【题型】解答题　【知识点】解析几何　【难度】hard
已知椭圆$\Gamma: \frac{x^2}{4} + y^2 = 1$的左、右焦点分别为$F_1$、$F_2$，直线$l: y = kx + m(m \neq 0)$与椭圆$\Gamma$交于$M$、$N$两点（点$M$在点$N$的上方），与$y$轴交于点$E$。

(1) 求椭圆$\Gamma$的离心率$e$；

(2) 若直线$l$过点$D(-1,0)$时，设$\overrightarrow{EM} = \lambda \overrightarrow{DM}$，$\overrightarrow{EN} = \mu \overrightarrow{DN}$，求证：$\lambda + \mu$为定值，并求出该值；

(3) 当$k$为何值时，$|OM|^2 + |ON|^2$恒为定值，并求此时三角形$MON$面积的最大值。

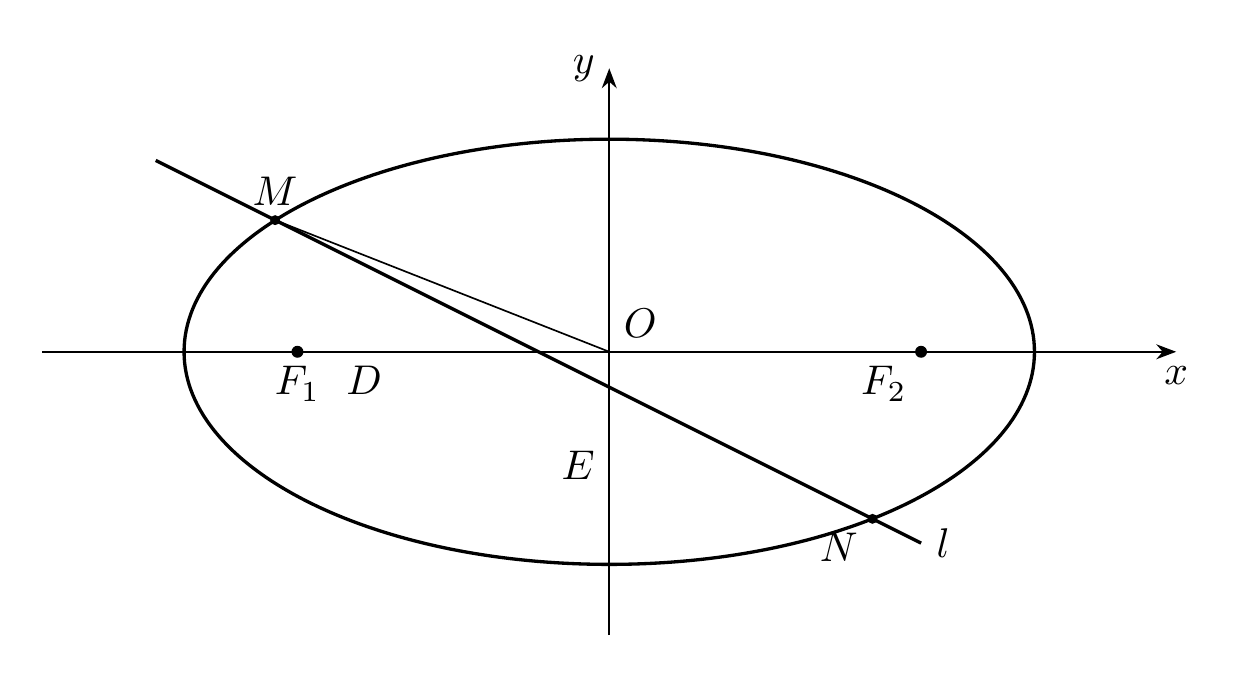
【解答】
\vspace{1em}

\textbf{【答案】}
(1) $e = \frac{\sqrt{3}}{2}$；

(2) 证明见解析，定值为$\frac{8}{3}$；

(3) $k = \pm \frac{1}{2}$，此时三角形$MON$面积的最大值为$1$。

\vspace{1em}

\textbf{【分析】}
(1) 根据椭圆方程确定椭圆参数，应用直接法求离心率即可；

(2) 联立$l: y = k(x+1)$与$\Gamma: \frac{x^2}{4} + y^2 = 1$得到一元二次方程，由已知向量的线性关系及其坐标表示得$\lambda + \mu = \frac{x_1}{x_1+1} + \frac{x_2}{x_2+1}$，结合韦达定理求出答案；

(3) 先联立椭圆与直线，应用韦达定理表示出$|OM|^2 + |ON|^2 = 2 + \frac{6m^2(4k^2-1)+6(4k^2+1)}{(4k^2+1)^2}$，结合$|OM|^2 + |ON|^2$为定值得$k = \pm \frac{1}{2}$，并求出$|MN|$，和点$O$到直线$l$的距离$d$，利用基本不等式得$S_{\triangle MON} \le 1$。

\vspace{1em}

\textbf{【详解】}
(1) 由$\Gamma: \frac{x^2}{4} + y^2 = 1$，知$a = 2, b = 1$，故$c = \sqrt{a^2 - b^2} = \sqrt{3}$，
所以离心率$e = \frac{c}{a} = \frac{\sqrt{3}}{2}$。

---

(2) 由题设，联立$l: y = k(x+1)$与$\Gamma: \frac{x^2}{4} + y^2 = 1$，
得 $(4k^2 + 1)x^2 + 8k^2x + 4k^2 - 4 = 0$，

设$M(x_1, y_1), N(x_2, y_2)$，则
\[
x_1 + x_2 = -\frac{8k^2}{4k^2+1}, \quad x_1x_2 = \frac{4k^2-4}{4k^2+1},
\]

因为$\overrightarrow{EM} = \lambda \overrightarrow{DM}, \overrightarrow{EN} = \mu \overrightarrow{DN}$，所以 $x_1 = \lambda(x_1+1), x_2 = \mu(x_2+1)$，
$\Rightarrow \lambda = \frac{x_1}{x_1+1}, \mu = \frac{x_2}{x_2+1}$。

因此
\[
\begin{aligned}
\lambda + \mu &= \frac{x_1}{x_1+1} + \frac{x_2}{x_2+1} = 2 - \left(\frac{1}{x_1+1} + \frac{1}{x_2+1}\right) \\
&= 2 - \frac{x_1+x_2+2}{x_1x_2+x_1+x_2+1} = 2 - \frac{-\frac{8k^2}{4k^2+1} + 2}{\frac{4k^2-4}{4k^2+1} - \frac{8k^2}{4k^2+1} + 1} \\
&= 2 - \frac{2}{4} = 2 + \frac{2}{3} = \frac{8}{3},
\end{aligned}
\]
即$\lambda + \mu$为定值$\frac{8}{3}$。

---

(3) 由题设，联立
\[
\begin{cases}
y = kx + m \\
x^2 + 4y^2 = 4
\end{cases}
\]
，消元得 $(4k^2 + 1)x^2 + 8kmx + 4m^2 - 4 = 0$，
设$M(x_1, y_1), N(x_2, y_2)$，
当$\Delta = 64k^2m^2 - 16(4k^2+1)(m^2-1) > 0$，即 $4k^2 - m^2 + 1 > 0$ 时，
\[
x_1 + x_2 = -\frac{8km}{4k^2+1}, \quad x_1x_2 = \frac{4m^2-4}{4k^2+1},
\]
\[
x_1^2 + x_2^2 = (x_1+x_2)^2 - 2x_1x_2 = \frac{8(4k^2m^2 - m^2 + 4k^2 + 1)}{(4k^2+1)^2}.
\]

则
\[
\begin{aligned}
|OM|^2 + |ON|^2 &= (x_1^2 + y_1^2) + (x_2^2 + y_2^2) = \left(x_1^2 + 1 - \frac{x_1^2}{4}\right) + \left(x_2^2 + 1 - \frac{x_2^2}{4}\right) \\
&= 2 + \frac{3}{4}(x_1^2 + x_2^2) = 2 + \frac{24k^2m^2 - 6m^2 + 24k^2 + 6}{(4k^2+1)^2} \\
&= 2 + \frac{6m^2(4k^2-1) + 6(4k^2+1)}{(4k^2+1)^2},
\end{aligned}
\]

当$|OM|^2 + |ON|^2$为定值时，即与$m^2$无关，故 $4k^2 - 1 = 0$，得 $k = \pm \frac{1}{2}$。

此时
\[
\begin{aligned}
|MN| &= \sqrt{k^2+1}\sqrt{(x_1+x_2)^2 - 4x_1x_2} \\
&= 4\sqrt{k^2+1} \frac{\sqrt{4k^2+1-m^2}}{1+4k^2} = \sqrt{5} \cdot \sqrt{2 - m^2},
\end{aligned}
\]
又点$O$到直线$l$的距离 $d = \frac{|m|}{\sqrt{1+k^2}} = \frac{2|m|}{\sqrt{5}}$，

所以
\[
S_{\triangle MON} = \frac{1}{2} \cdot d \cdot |MN| = |m| \cdot \sqrt{2 - m^2} \le \frac{m^2 + (2 - m^2)}{2} = 1,
\]
当且仅当 $|m| = \sqrt{2 - m^2}$，即 $m = \pm 1$ 时，等号成立，
经检验，此时$\Delta > 0$ 成立，所以$\triangle MON$面积的最大值为 $1$。

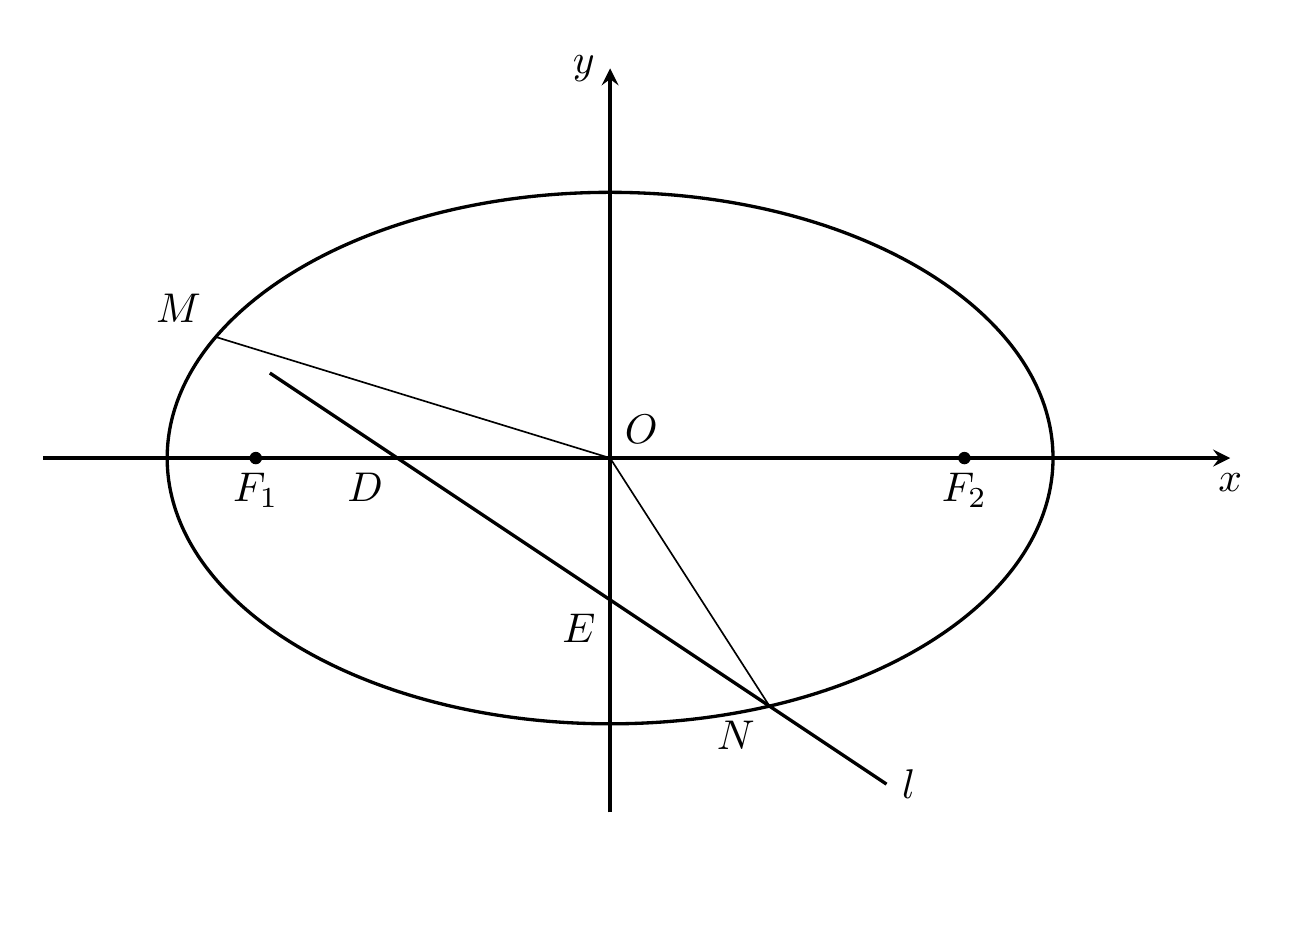